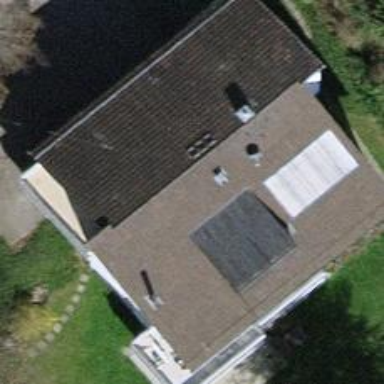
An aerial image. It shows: Gabled roof on building that houses apartments.